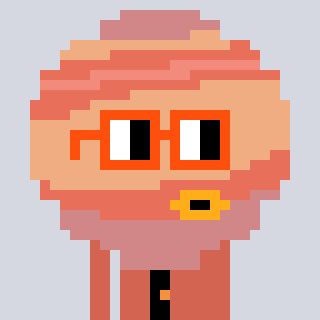
a pixel art character with square orange glasses, a jupiter-shaped head and a peachy-colored body on a cool background